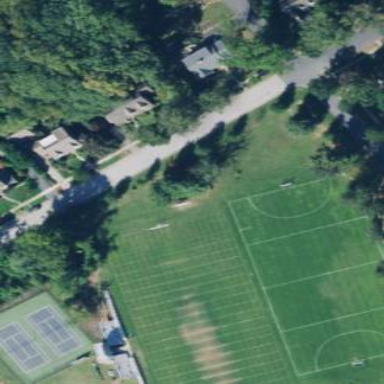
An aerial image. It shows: Soccer pitch for outdoor sports and leisure activities.